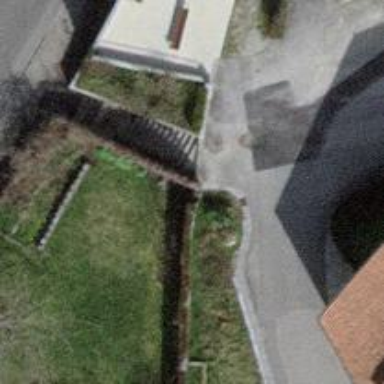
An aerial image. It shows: Concrete steps.